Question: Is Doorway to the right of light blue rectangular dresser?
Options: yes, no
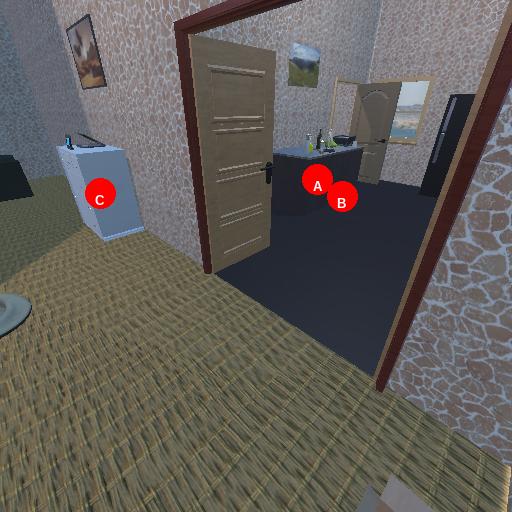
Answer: yes